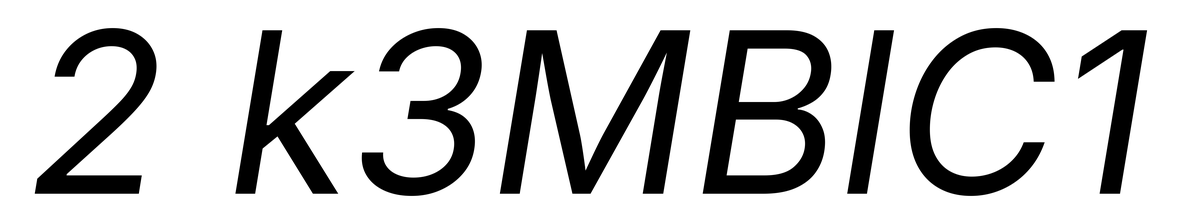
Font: Inter-Italic_Italic